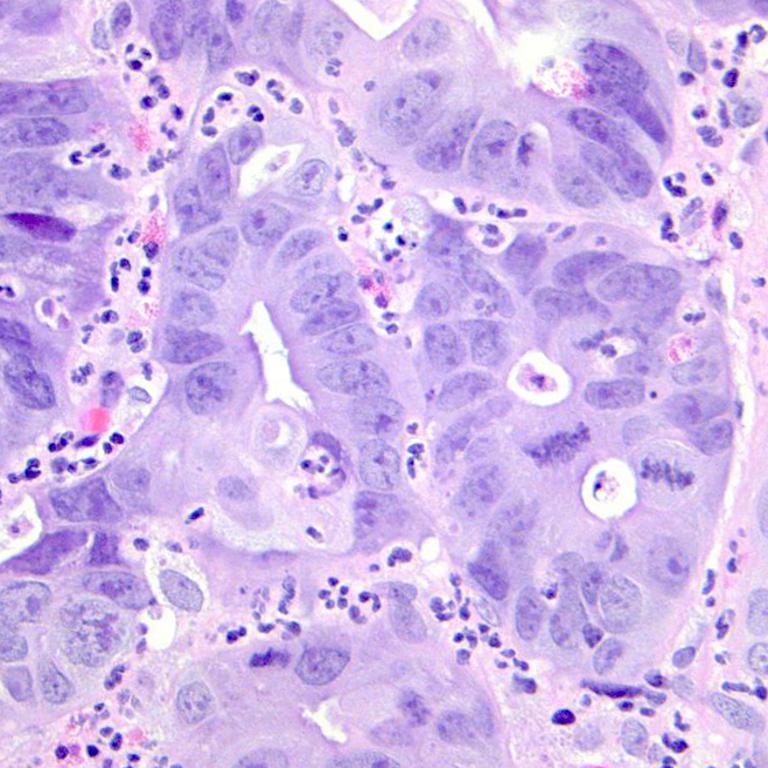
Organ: colon
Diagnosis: adenocarcinomas